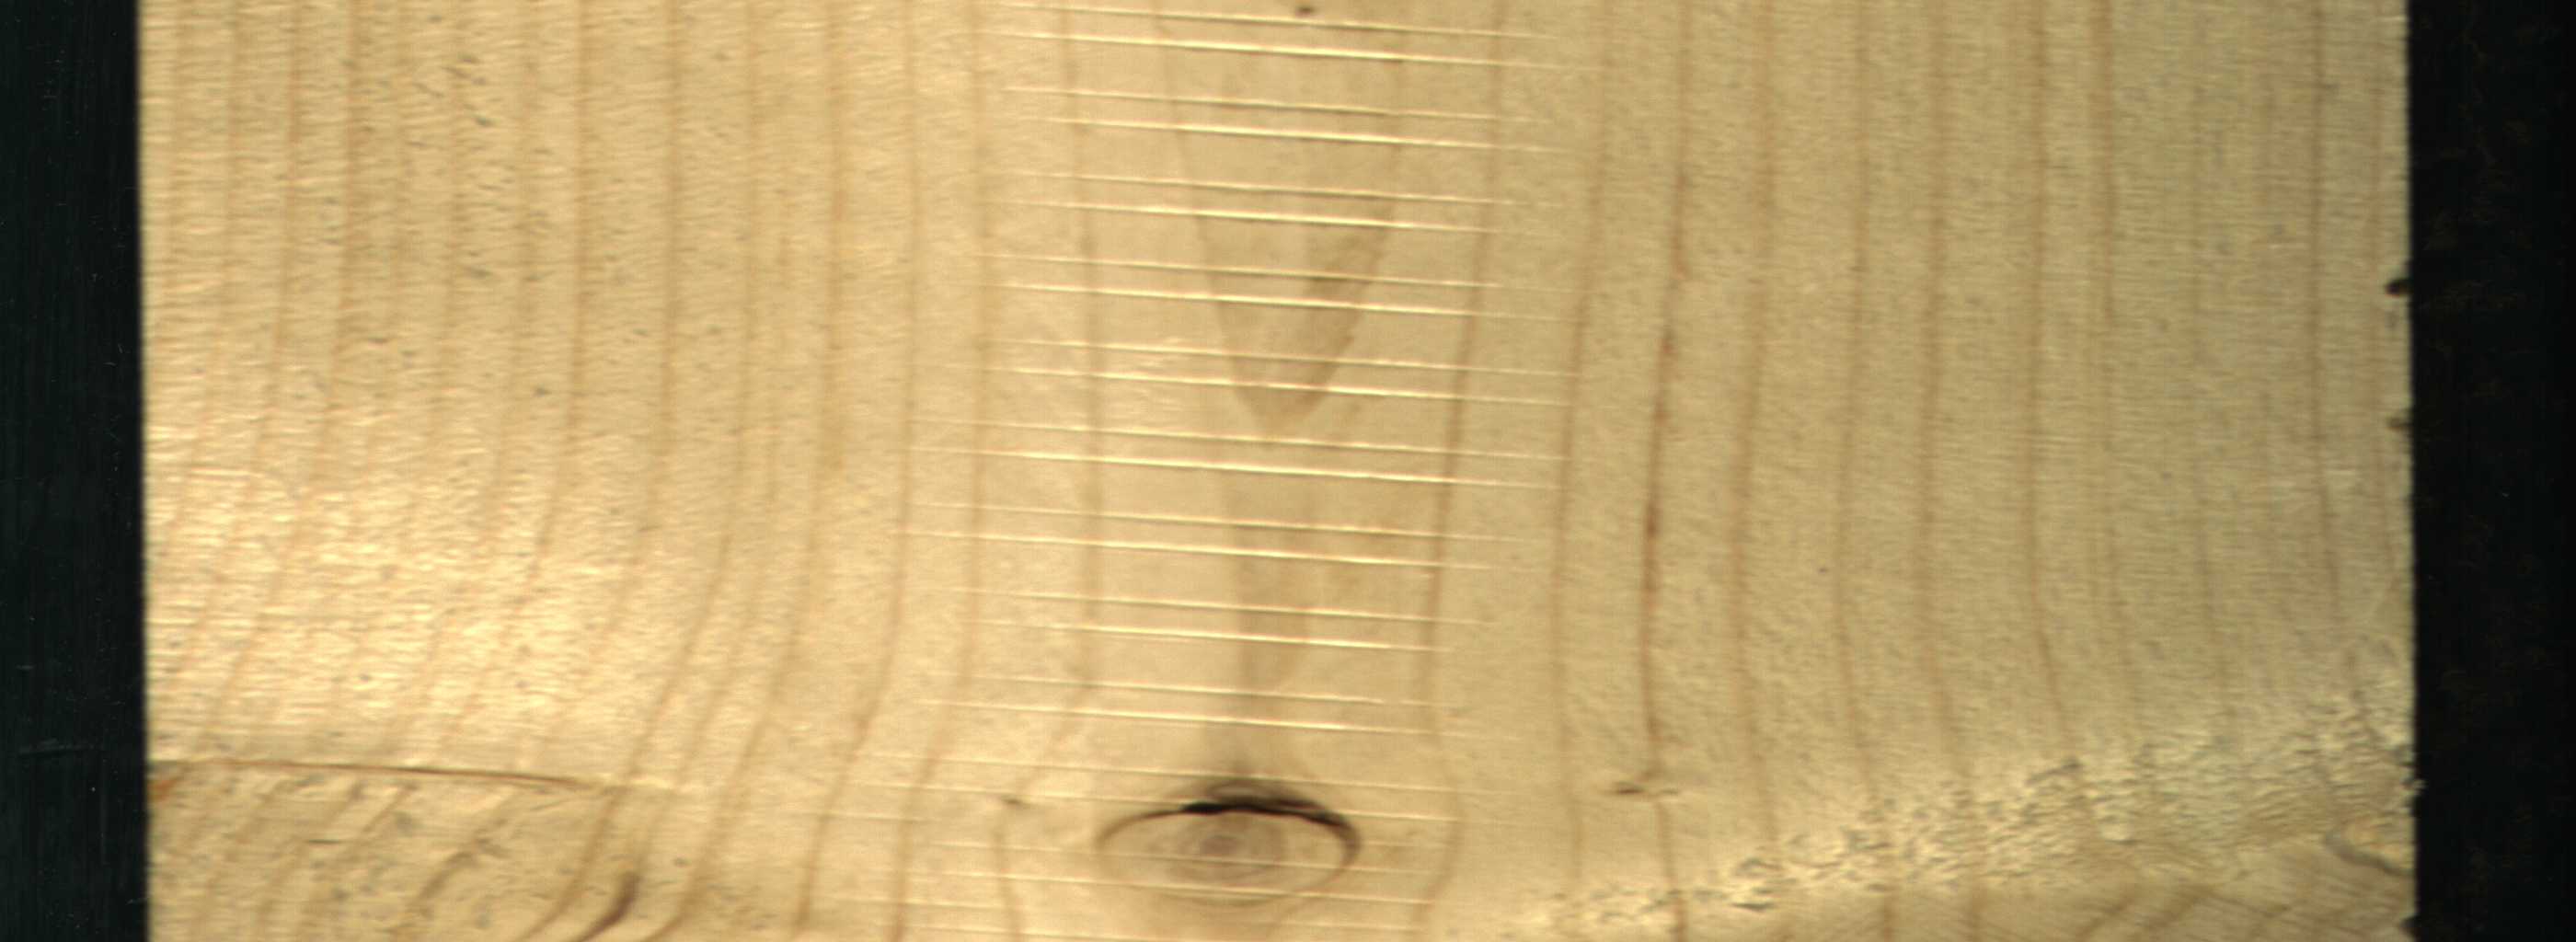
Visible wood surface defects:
Knot_missing
Dead_Knot
Live_Knot